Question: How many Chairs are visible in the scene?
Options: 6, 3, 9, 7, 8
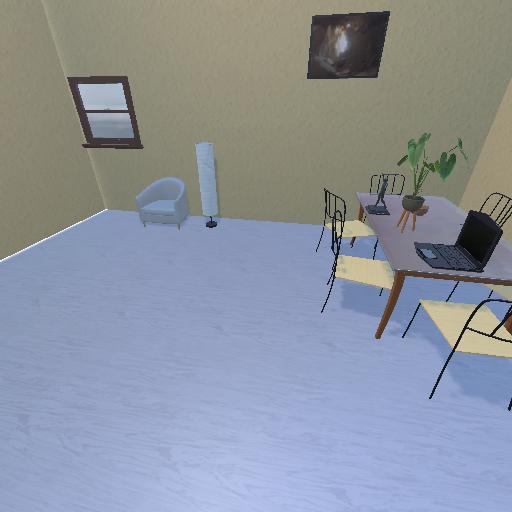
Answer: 6